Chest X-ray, AP view. Patient: 36 years old, sex M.
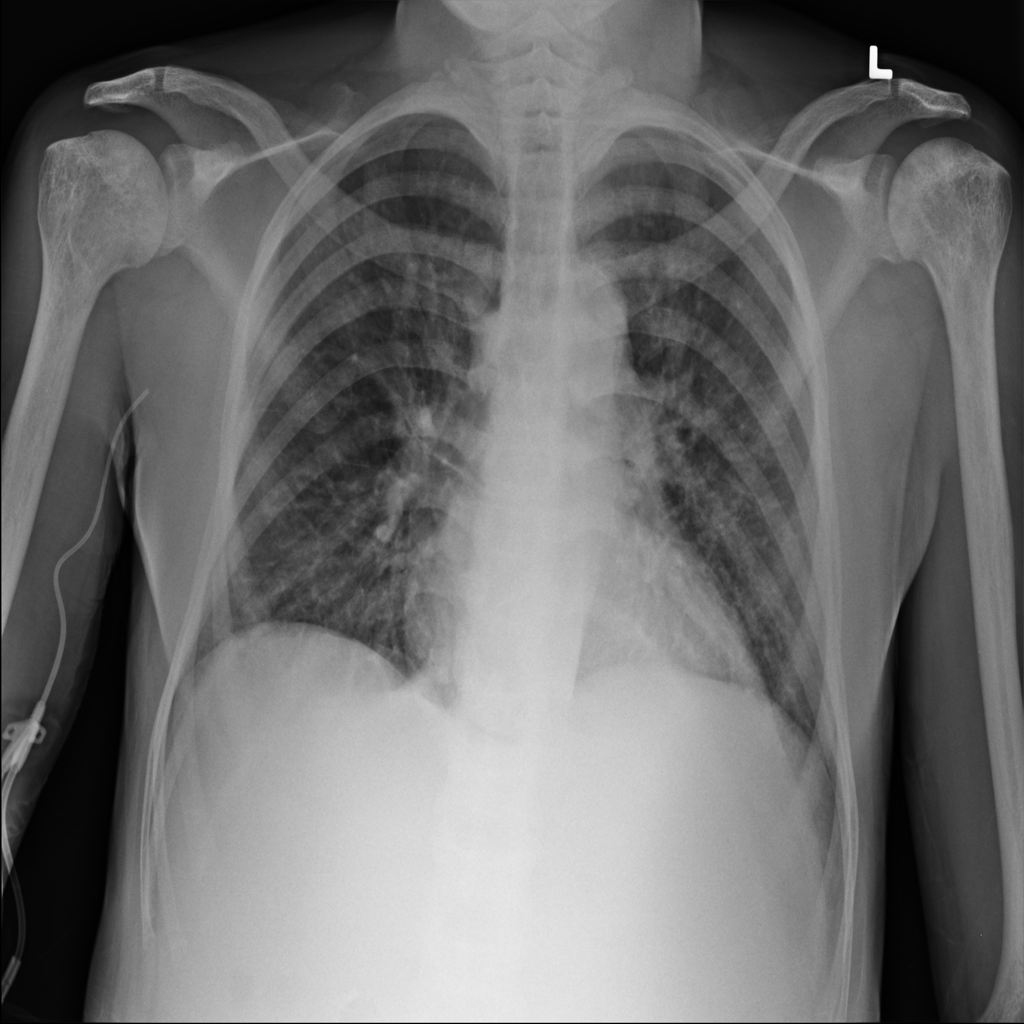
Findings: No Finding